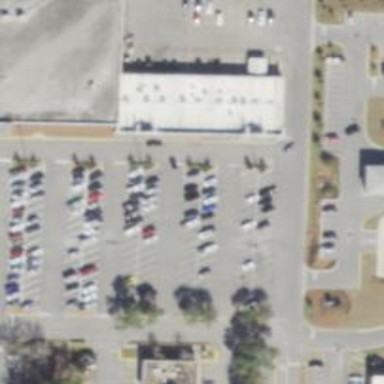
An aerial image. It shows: Parking space.